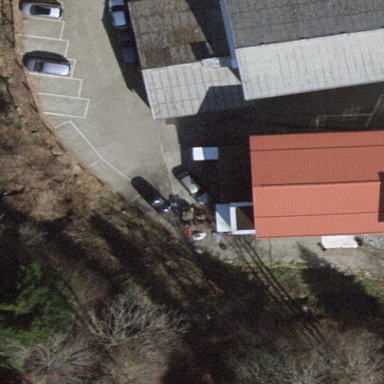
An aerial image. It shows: Parking area with surface.